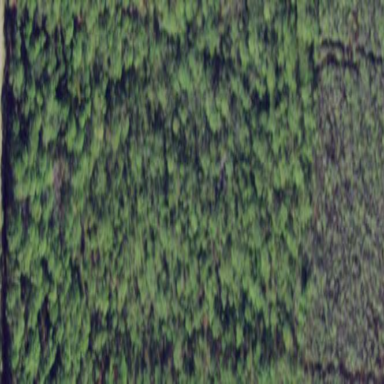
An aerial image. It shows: Beautiful woodland area.